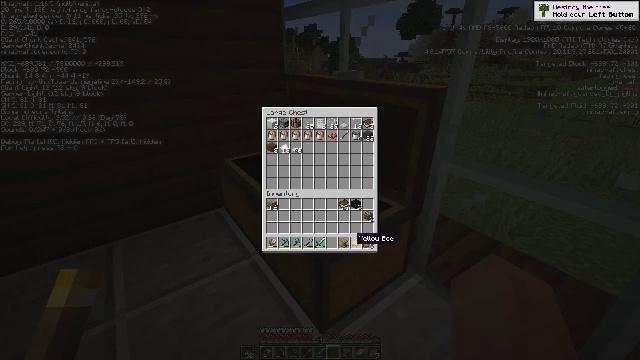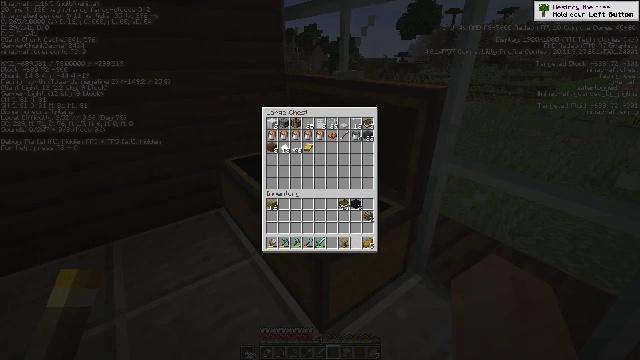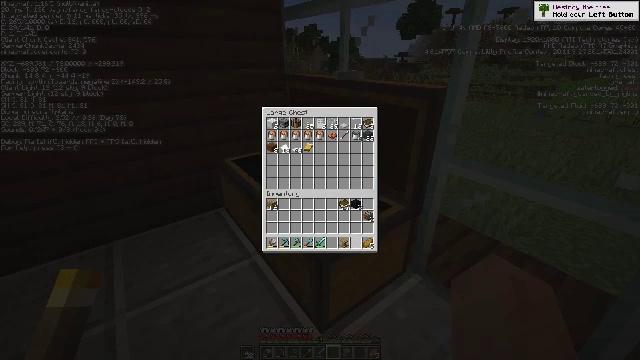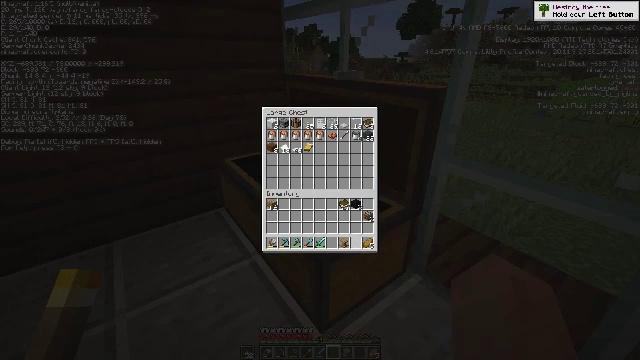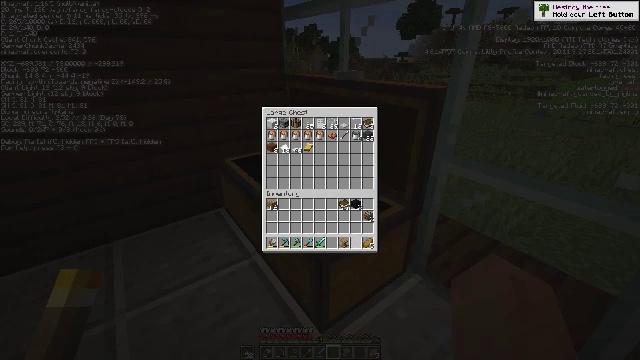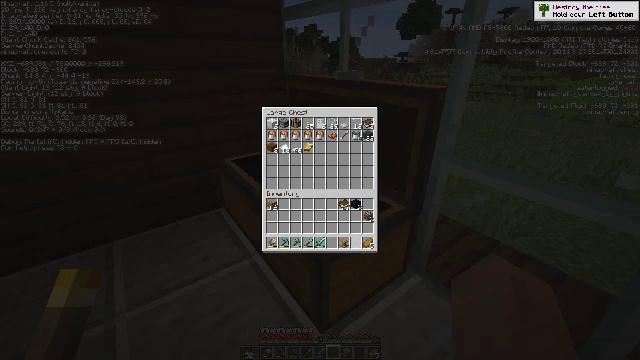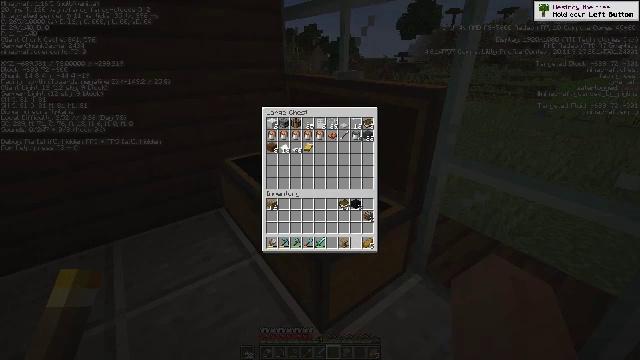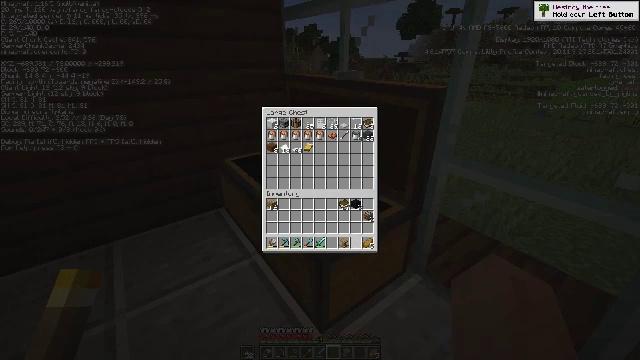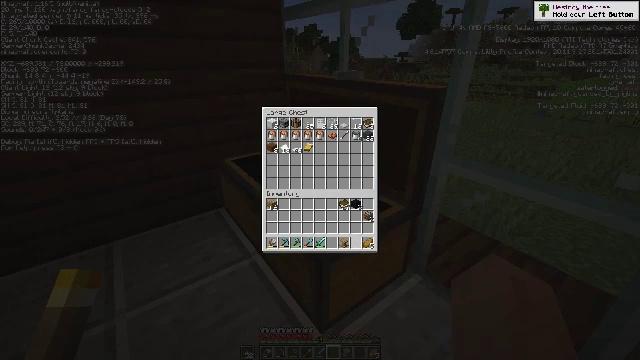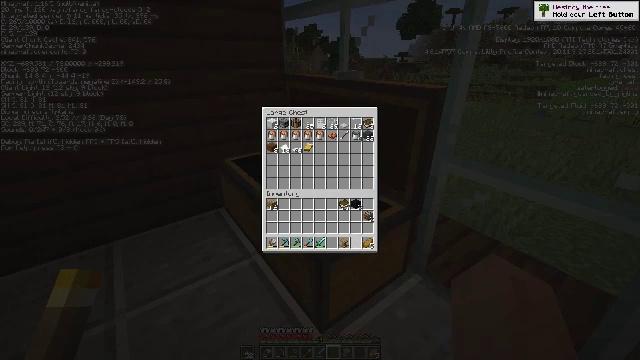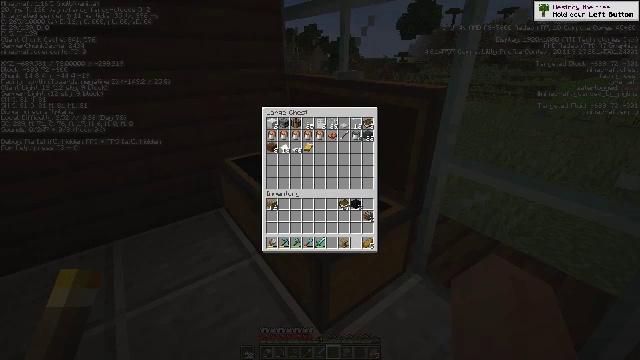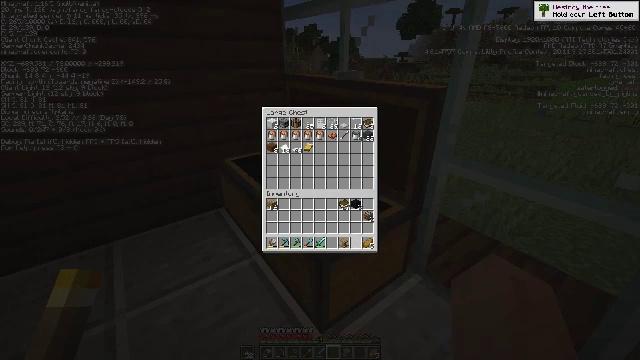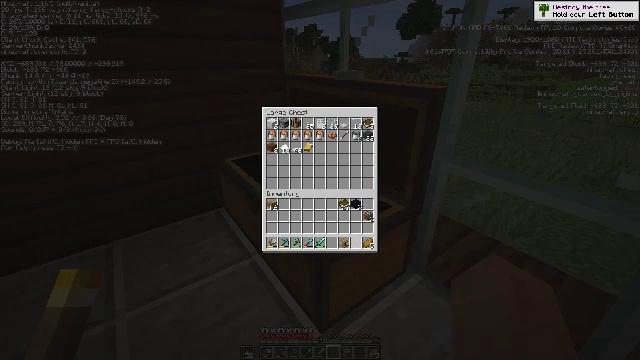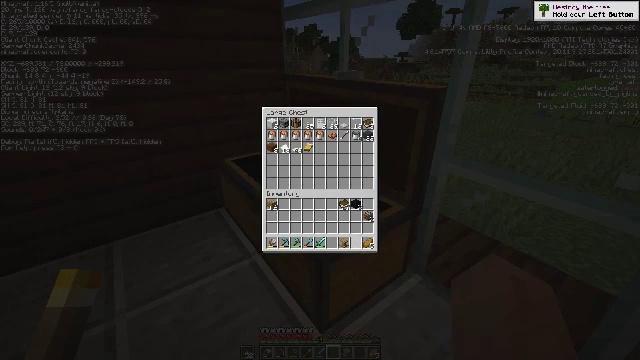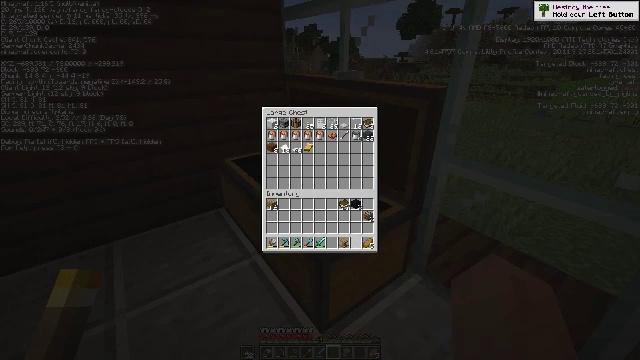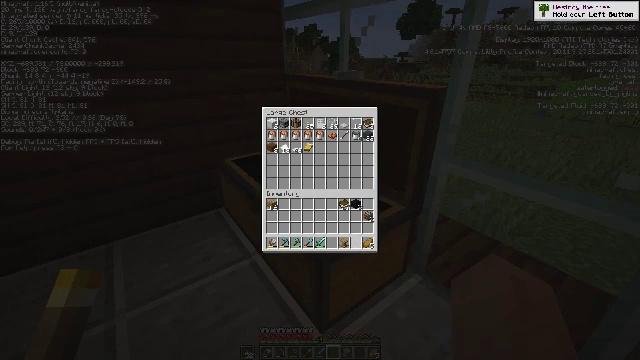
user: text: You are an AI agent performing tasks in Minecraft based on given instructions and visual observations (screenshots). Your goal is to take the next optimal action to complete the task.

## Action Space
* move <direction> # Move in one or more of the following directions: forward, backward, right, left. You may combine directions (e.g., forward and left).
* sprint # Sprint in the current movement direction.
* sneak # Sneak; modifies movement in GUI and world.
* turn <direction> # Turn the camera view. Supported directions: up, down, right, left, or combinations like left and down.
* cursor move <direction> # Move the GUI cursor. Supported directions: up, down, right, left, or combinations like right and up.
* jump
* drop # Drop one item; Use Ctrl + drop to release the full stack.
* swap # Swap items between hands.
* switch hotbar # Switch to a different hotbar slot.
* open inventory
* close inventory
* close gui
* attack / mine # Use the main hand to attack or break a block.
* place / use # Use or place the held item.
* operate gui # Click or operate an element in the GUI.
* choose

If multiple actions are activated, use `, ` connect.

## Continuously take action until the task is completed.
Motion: motion action
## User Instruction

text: Get a black bed by crafting with black wool.
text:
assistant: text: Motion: sneak, attack / mine
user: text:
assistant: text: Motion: sneak, attack / mine
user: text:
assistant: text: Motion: sneak, attack / mine
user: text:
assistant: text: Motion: sneak
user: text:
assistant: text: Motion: sneak
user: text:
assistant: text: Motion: sneak
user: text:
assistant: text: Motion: sneak
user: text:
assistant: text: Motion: sneak
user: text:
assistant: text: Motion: sneak
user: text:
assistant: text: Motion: sneak
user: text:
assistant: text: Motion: sneak
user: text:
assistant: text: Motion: sneak
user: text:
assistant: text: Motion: sneak
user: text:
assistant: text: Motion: sneak
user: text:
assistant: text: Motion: sneak
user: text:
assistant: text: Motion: no_op
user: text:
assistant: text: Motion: no_op
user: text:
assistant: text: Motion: no_op
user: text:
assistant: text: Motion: no_op
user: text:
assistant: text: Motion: no_op
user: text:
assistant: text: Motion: no_op
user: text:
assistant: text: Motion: no_op
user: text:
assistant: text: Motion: no_op
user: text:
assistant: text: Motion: no_op
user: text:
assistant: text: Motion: no_op
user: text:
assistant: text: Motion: no_op
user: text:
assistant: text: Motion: no_op
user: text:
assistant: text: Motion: no_op
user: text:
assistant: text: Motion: no_op
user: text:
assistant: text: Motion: no_op